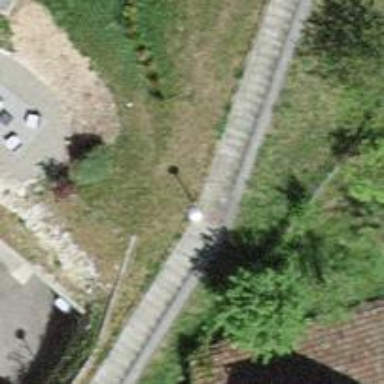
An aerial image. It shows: Road with steps.